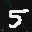
Label: 5